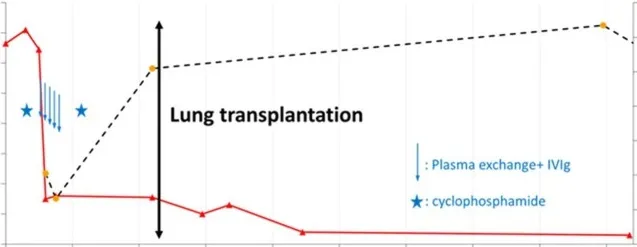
Biological follow-up and treatment of Case #2. The full curve represents the regression of anti-MDA5 antibodies titers (expressed as relative intensity) and the dotted curve the evolution of serum ferritin level. Five plasma exchanges were performed (arrows), preceded and followed by cyclophosphamide infusions (depicted with stars). MDA5, melanoma differentiation-associated gene 5.
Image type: chart (chart)